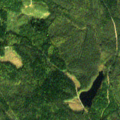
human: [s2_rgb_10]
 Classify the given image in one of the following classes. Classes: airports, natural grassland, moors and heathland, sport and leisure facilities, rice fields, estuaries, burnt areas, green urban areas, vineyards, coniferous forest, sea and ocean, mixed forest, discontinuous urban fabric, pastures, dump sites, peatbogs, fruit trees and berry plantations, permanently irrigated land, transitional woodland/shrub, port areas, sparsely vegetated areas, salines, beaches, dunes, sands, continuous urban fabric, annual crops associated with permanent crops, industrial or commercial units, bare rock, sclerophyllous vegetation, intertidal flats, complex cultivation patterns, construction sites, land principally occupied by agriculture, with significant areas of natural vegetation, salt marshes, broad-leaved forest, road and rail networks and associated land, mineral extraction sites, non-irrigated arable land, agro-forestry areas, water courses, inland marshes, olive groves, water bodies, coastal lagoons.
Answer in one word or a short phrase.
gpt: coniferous forest, mixed forest, transitional woodland/shrub